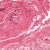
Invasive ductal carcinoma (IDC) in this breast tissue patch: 0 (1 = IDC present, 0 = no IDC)